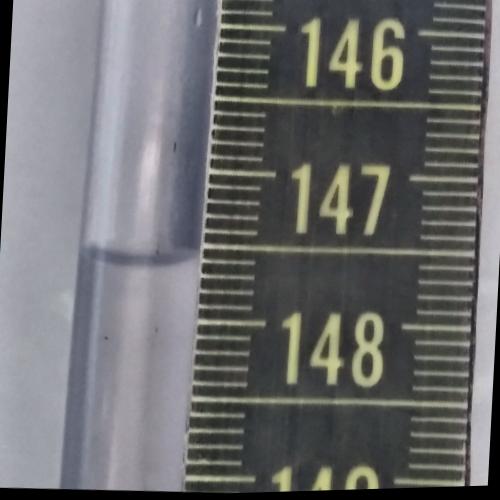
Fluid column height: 147.6 cm